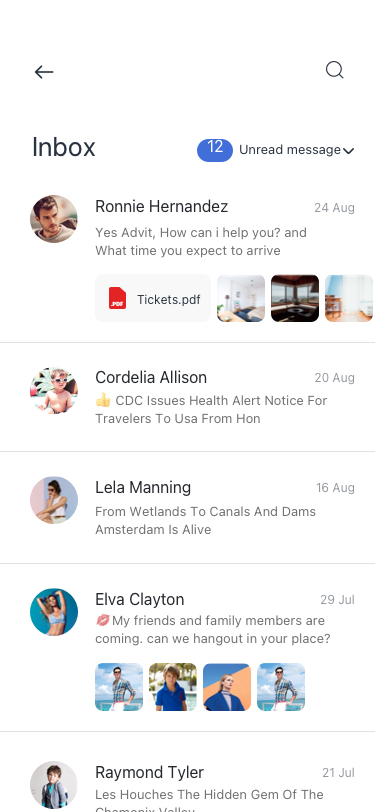
Text in this UI design:
Inbox
Ronnie Hernandez
24 Aug
Yes Advit, How can i help you? and What time you expect to arrive Tomorrow?
Tickets.pdf
20 Aug
👍 CDC Issues Health Alert Notice For Travelers To Usa From Hon
Cordelia Allison
29 Jul
💋My friends and family members are coming. can we hangout in your place?
Elva Clayton
16 Aug
From Wetlands To Canals And Dams Amsterdam Is Alive
Lela Manning
21 Jul
Les Houches The Hidden Gem Of The Chamonix Valley
Raymond Tyler
12
Unread message